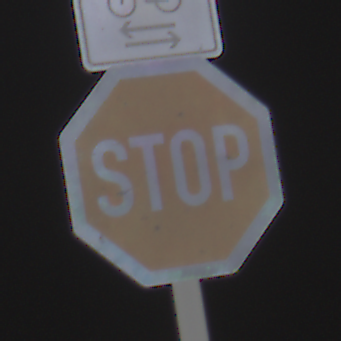
Verkehrszeichen: Stop
Zusatzzeichen oben: RichtungsangabeDurchPfeile9
Umgebung: Outdoor, Urban
Tageszeit: SunriseSunset
Wetter: PartlyCloudy
Licht: Natural
Jahreszeit: NotSpecified
Kontrast: LowContrast